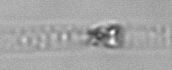
Label: Dactyliosolen_blavyanus